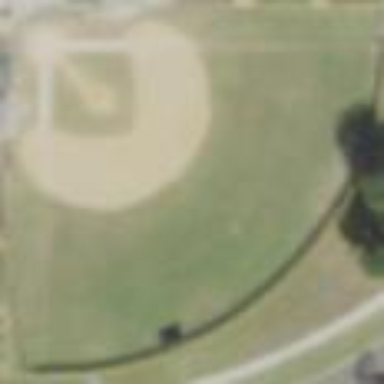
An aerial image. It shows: Baseball pitch for leisure and sports activities.